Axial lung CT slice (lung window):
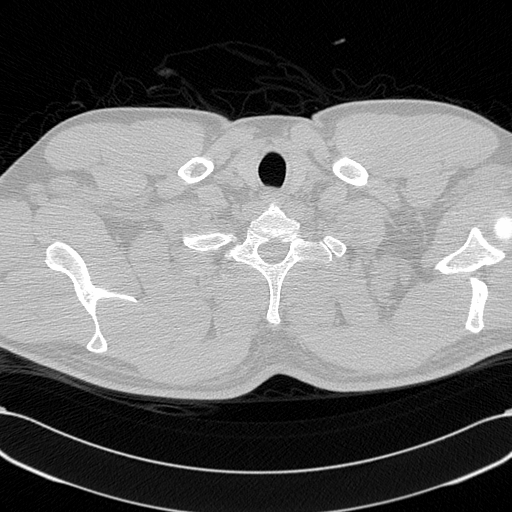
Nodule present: no